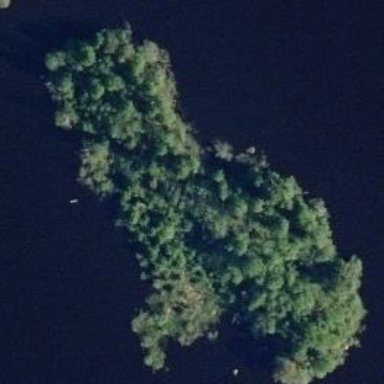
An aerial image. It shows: Islet.